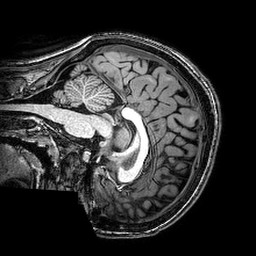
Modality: T1w
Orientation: sagittal
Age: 24
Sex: female
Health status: healthy
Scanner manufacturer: philips
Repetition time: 0.008223 s
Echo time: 0.00378 s